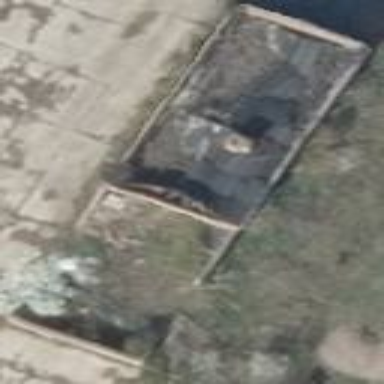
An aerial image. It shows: Ruins of building.